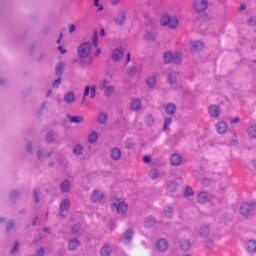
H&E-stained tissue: Liver